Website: bh-photo
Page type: address-validator
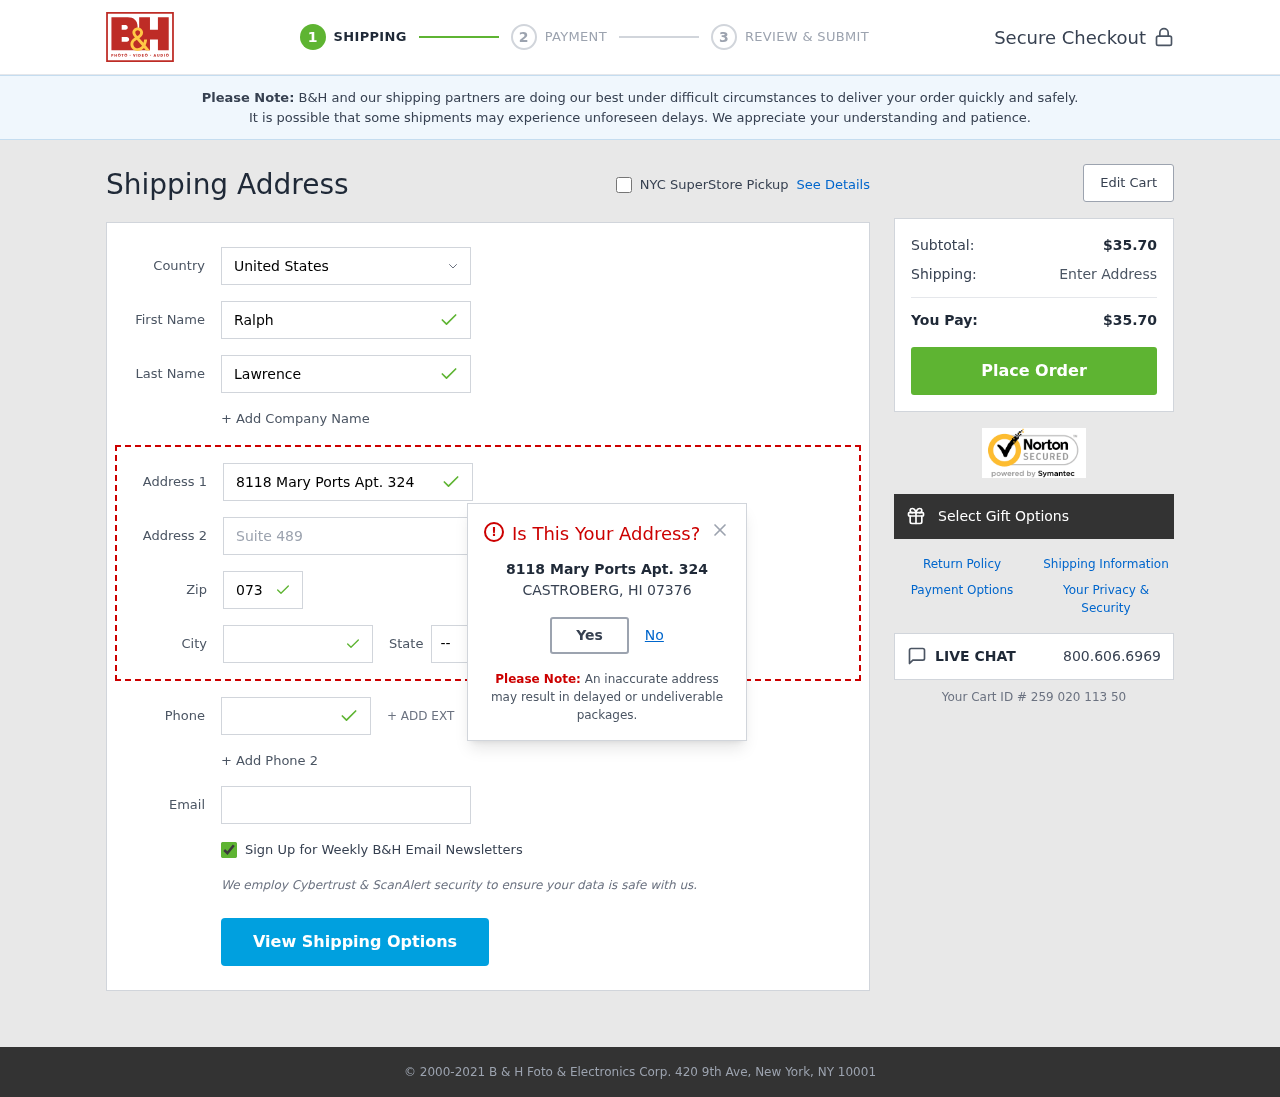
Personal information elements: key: PII_CITY
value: Castroberg
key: PII_COUNTRY
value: United States
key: PII_EMAIL
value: rlawrence@hotmail.com
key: PII_FIRSTNAME
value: Ralph
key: PII_LASTNAME
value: Lawrence
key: PII_PHONE
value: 5007751674
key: PII_POSTCODE
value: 07376
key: PII_STATE_ABBR
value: HI
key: PII_STREET
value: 8118 Mary Ports Apt. 324
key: PII_STREET2
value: Suite 489
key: PII_CITY_MODAL
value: CASTROBERG
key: PII_POSTCODE_FULL
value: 07376
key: PII_POSTCODE_NUMERIC
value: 7376
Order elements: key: ORDER_SUBTOTAL
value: $35.70
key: ORDER_TOTAL
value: $35.70
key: ORDER_ID
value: Your Cart ID # 259 020 113 50